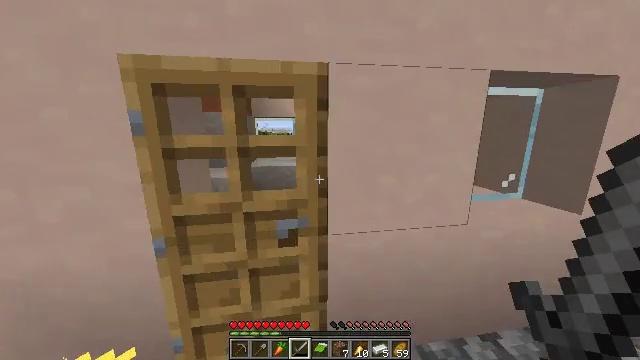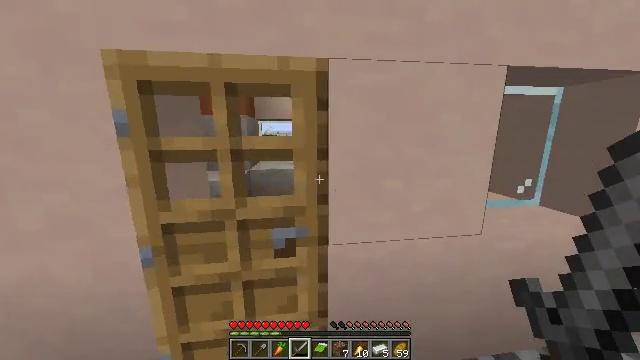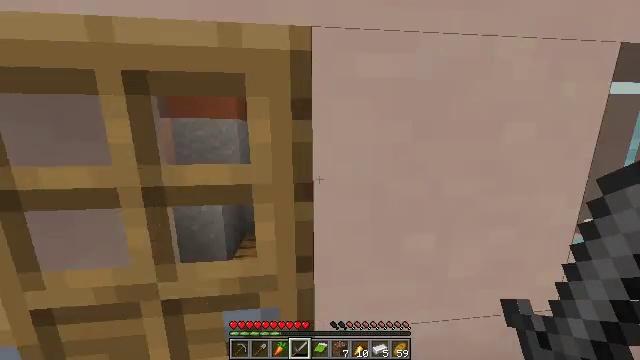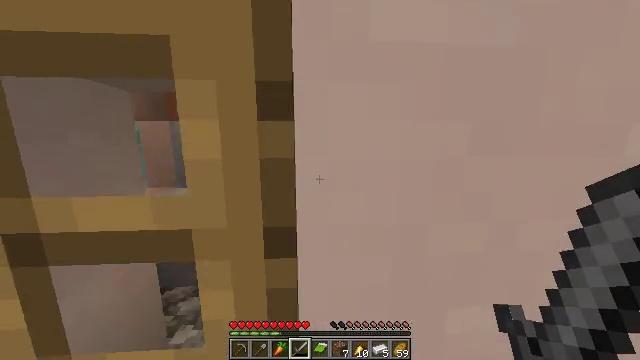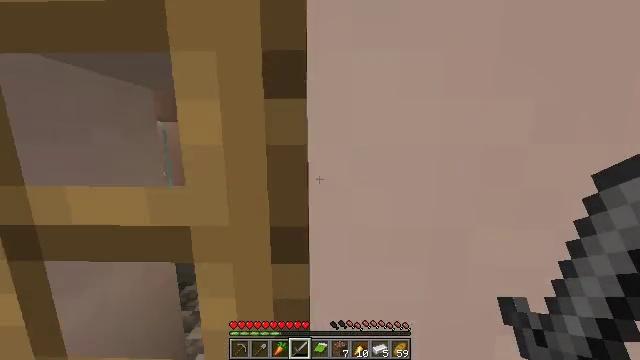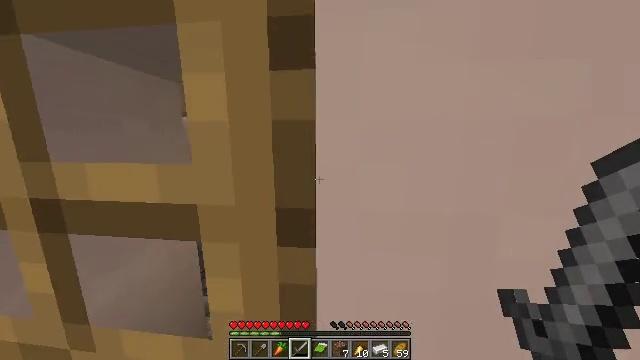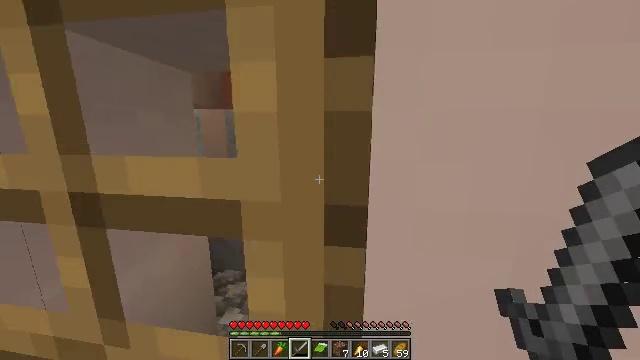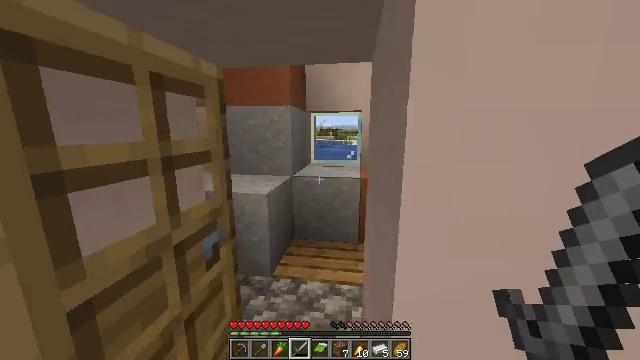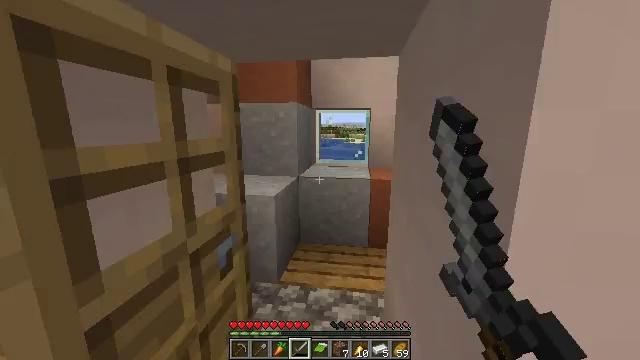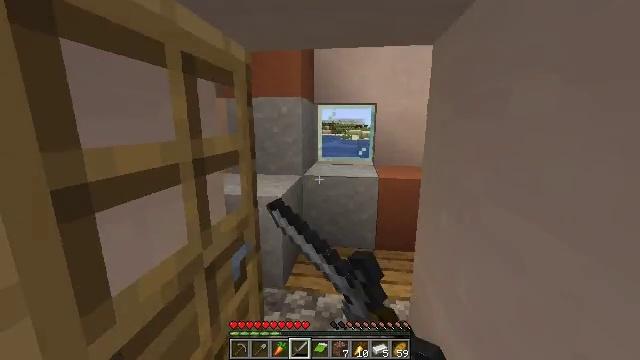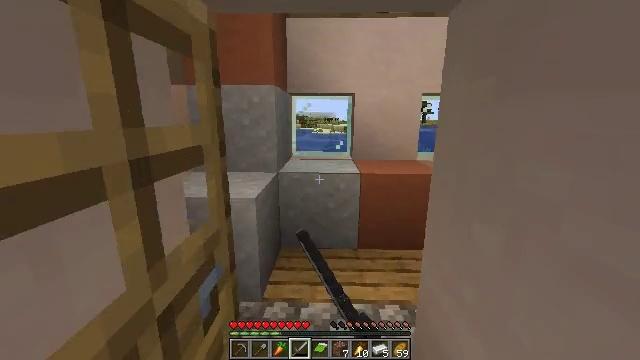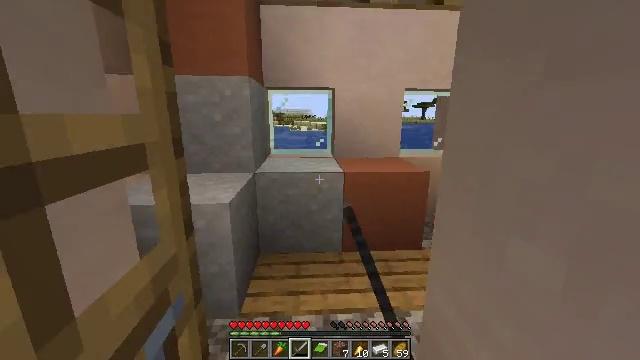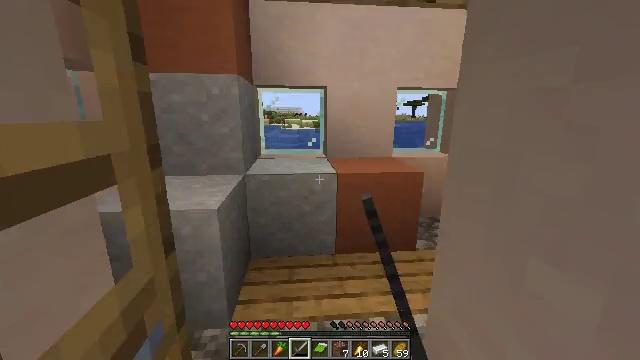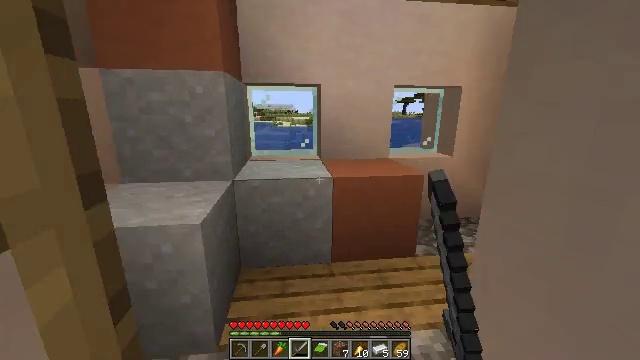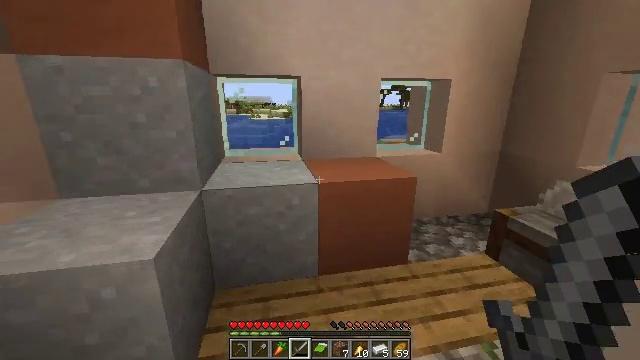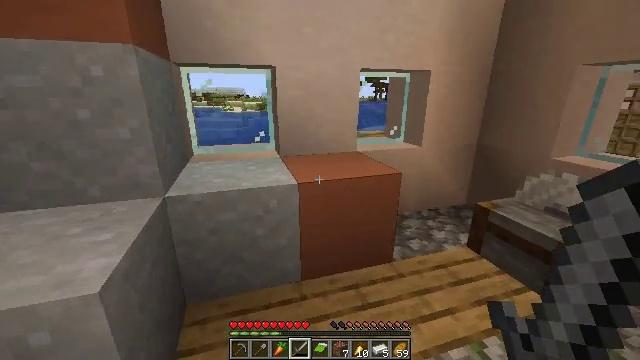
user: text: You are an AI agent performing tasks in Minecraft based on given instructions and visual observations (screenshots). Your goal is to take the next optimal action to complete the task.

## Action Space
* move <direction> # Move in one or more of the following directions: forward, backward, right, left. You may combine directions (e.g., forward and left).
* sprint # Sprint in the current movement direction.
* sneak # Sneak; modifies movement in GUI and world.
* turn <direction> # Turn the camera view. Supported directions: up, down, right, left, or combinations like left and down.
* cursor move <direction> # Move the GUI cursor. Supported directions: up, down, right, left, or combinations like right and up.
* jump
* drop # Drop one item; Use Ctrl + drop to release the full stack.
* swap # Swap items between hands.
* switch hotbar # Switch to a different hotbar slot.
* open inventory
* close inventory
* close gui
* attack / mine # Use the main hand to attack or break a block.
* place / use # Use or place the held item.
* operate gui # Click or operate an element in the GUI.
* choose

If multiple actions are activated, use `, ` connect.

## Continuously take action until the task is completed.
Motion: motion action
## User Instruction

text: Break the stonecutter to collect it.
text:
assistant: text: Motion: move forward, turn left
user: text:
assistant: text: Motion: move forward, turn left
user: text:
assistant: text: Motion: move forward, turn left
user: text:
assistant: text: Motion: move forward, turn left
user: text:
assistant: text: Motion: turn left and down
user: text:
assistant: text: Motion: move left, turn left and down
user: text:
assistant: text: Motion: move forward and move left, use / place
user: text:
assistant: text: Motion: move forward and move left, use / place
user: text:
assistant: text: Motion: move forward, turn right, use / place
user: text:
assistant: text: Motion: move forward, turn right and down
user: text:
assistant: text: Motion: move forward, turn right
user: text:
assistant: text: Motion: move forward, turn right
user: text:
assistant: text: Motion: move forward, turn right
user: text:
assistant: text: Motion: move forward, turn right and down
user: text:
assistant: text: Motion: move forward, turn right and down
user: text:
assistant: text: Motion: move forward, turn right and down
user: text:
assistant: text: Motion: move forward, turn right and down
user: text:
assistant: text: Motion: move forward and move left, turn right and down
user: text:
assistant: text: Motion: move forward and move left, turn right and down
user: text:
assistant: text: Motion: move left, turn right and down
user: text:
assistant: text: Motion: turn right
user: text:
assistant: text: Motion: turn right
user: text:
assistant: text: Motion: turn right
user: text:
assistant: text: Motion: turn right and up
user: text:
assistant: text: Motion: turn right
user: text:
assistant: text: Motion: no_op
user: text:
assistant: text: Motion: no_op
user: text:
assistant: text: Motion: no_op
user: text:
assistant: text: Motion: no_op
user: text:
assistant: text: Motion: move left